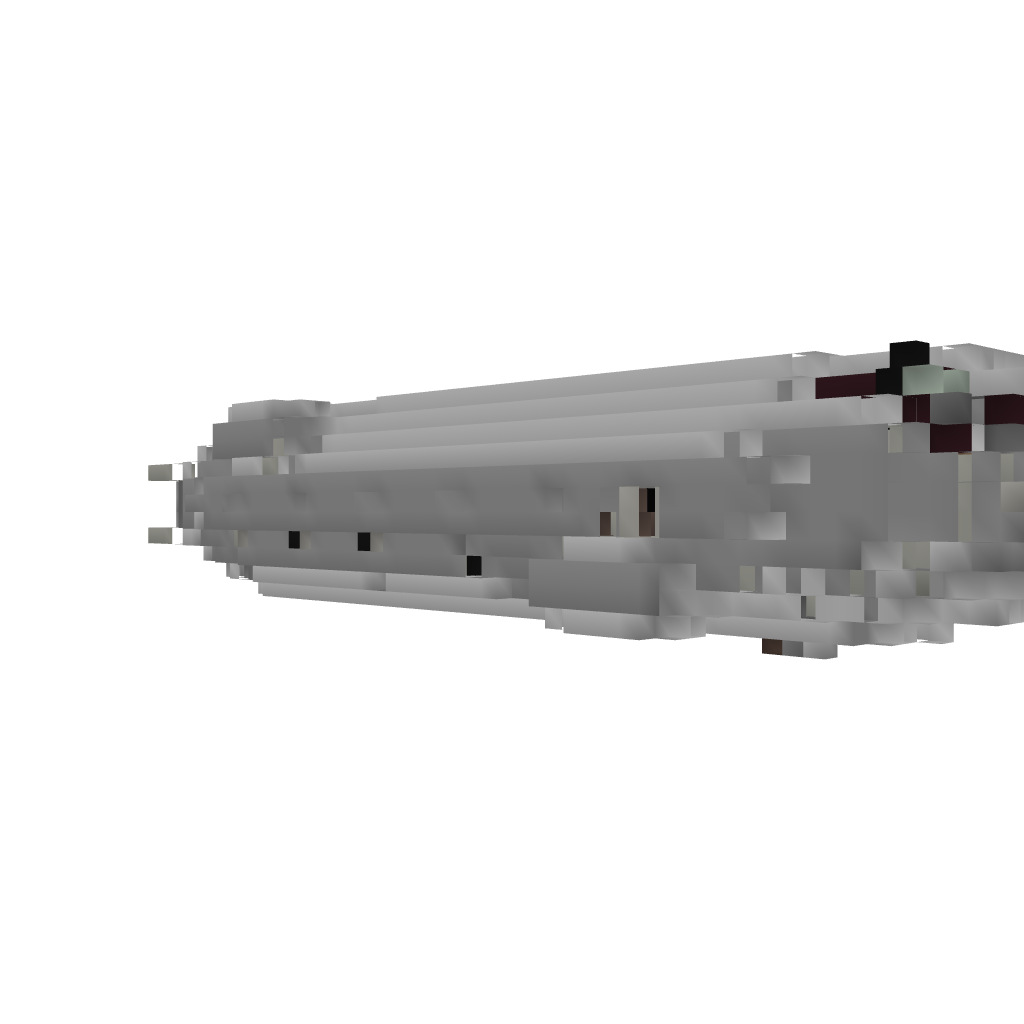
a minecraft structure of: Working Air Warship - Destroyer Mk II with advanced armor and extended range cannons